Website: bh-photo
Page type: store-pickup
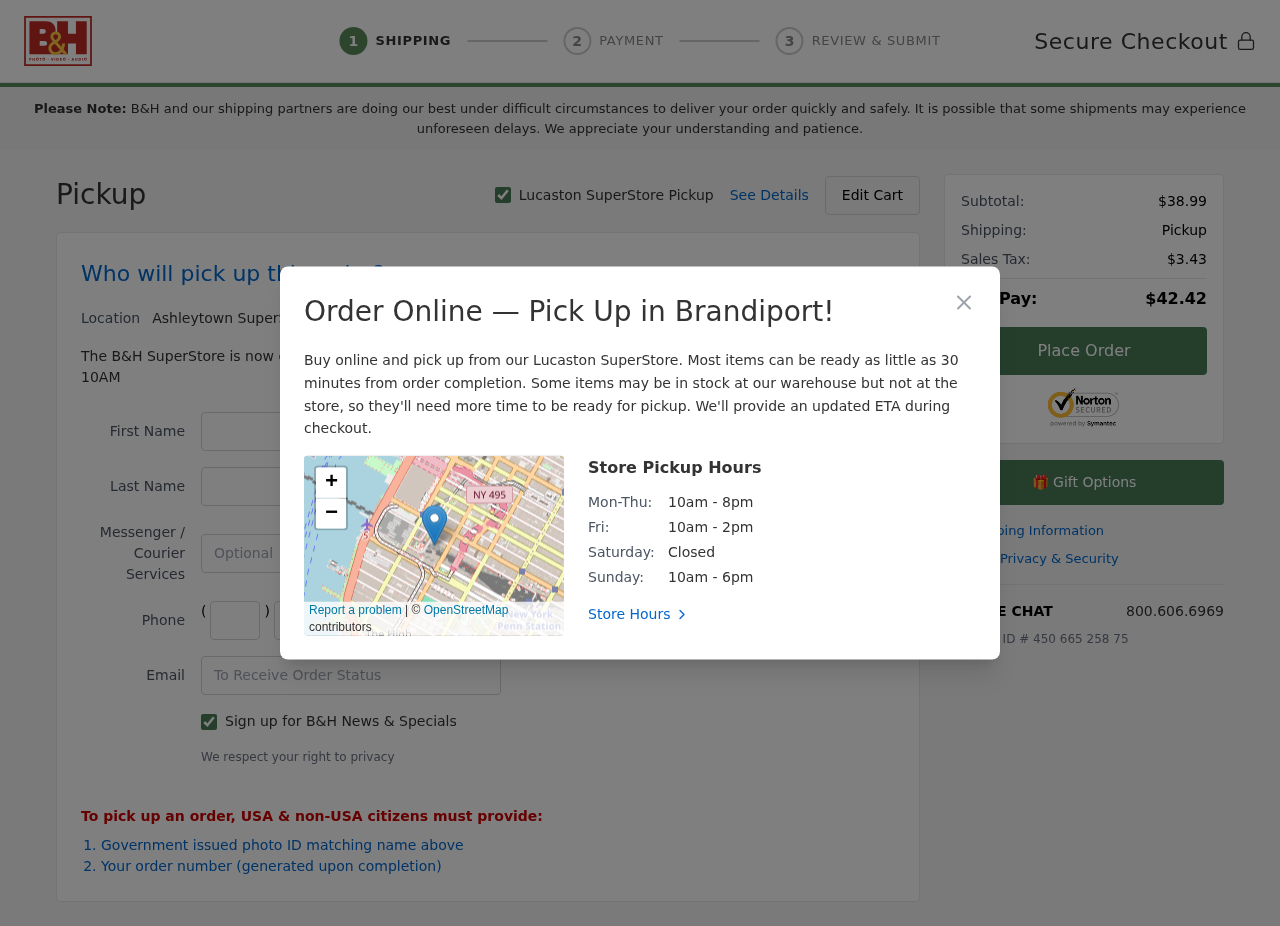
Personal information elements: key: PII_CITY
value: Lucaston
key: PII_CITY2
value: Ashleytown
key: PII_CITY3
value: Brandiport
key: PII_EMAIL
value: sharon_young@gmail.com
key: PII_FIRSTNAME
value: Sharon
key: PII_LASTNAME
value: Young
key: PII_PHONE_AREA
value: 428
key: PII_PHONE_PREFIX
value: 496
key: PII_PHONE_SUFFIX
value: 0876
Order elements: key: ORDER_SUBTOTAL
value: $38.99
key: ORDER_TAX
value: $3.43
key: ORDER_TOTAL
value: $42.42
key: ORDER_ID
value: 450 665 258 75